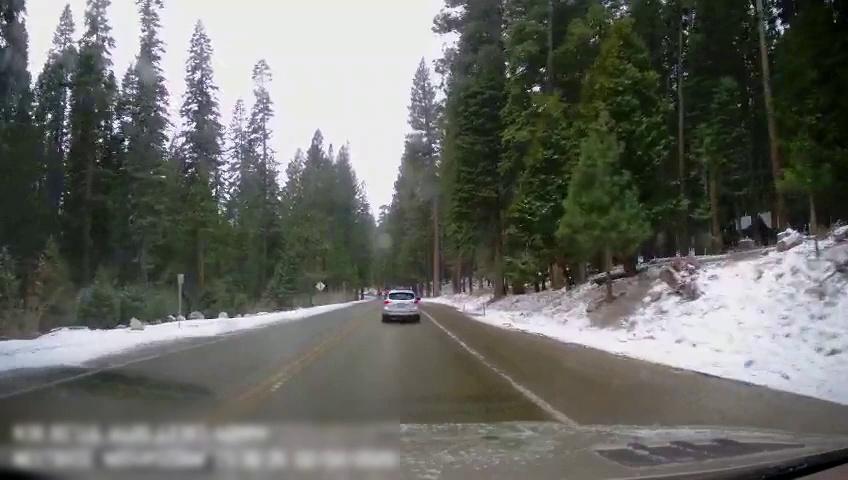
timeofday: Day
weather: Snowy
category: Drivable Space
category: Vehicles | SUV
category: Lanes | Current Lane
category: Lanes | Opposite Lane
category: Lanes | Opposite Lane
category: Lanes | Current Lane